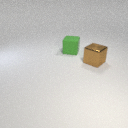
large brown metal cube in front of large green rubber cube